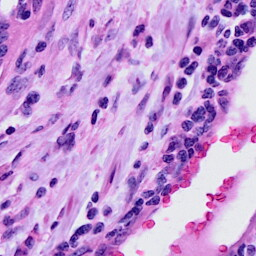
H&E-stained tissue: Cervix